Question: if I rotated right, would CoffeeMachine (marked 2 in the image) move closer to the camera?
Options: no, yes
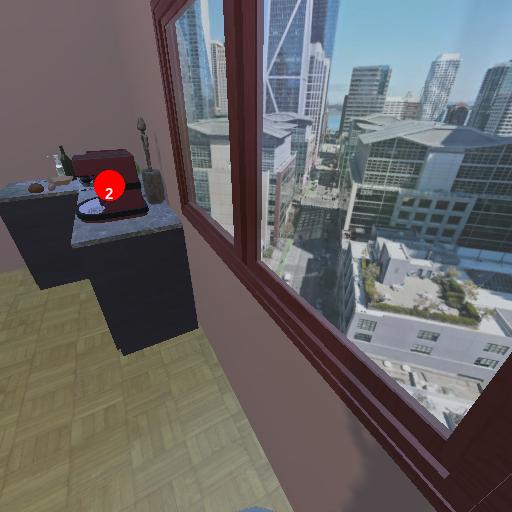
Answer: no